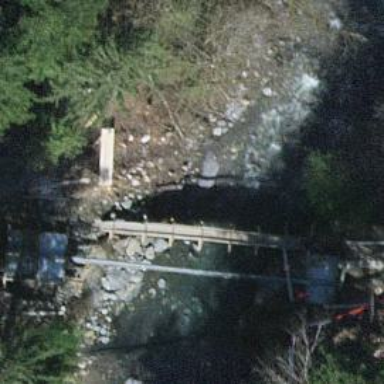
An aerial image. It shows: Concrete track on bridge with top-grade surface.